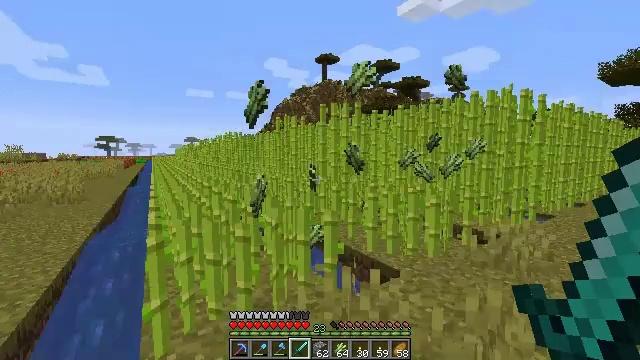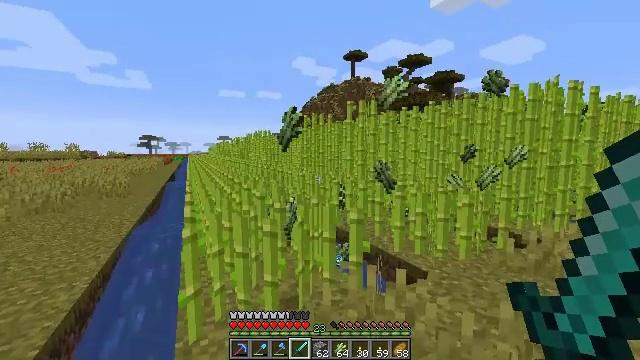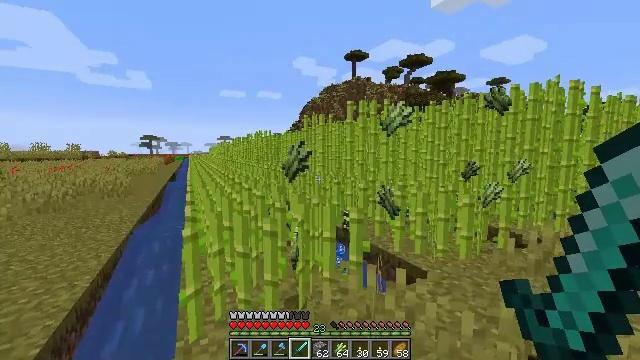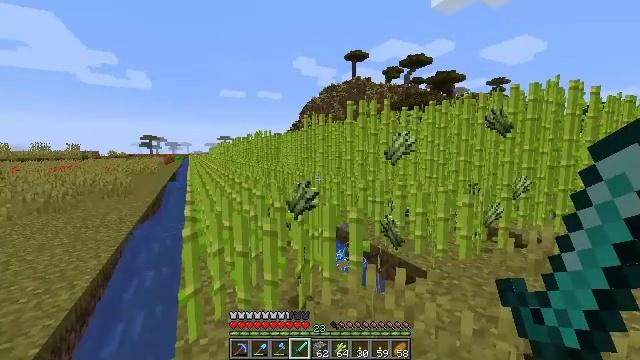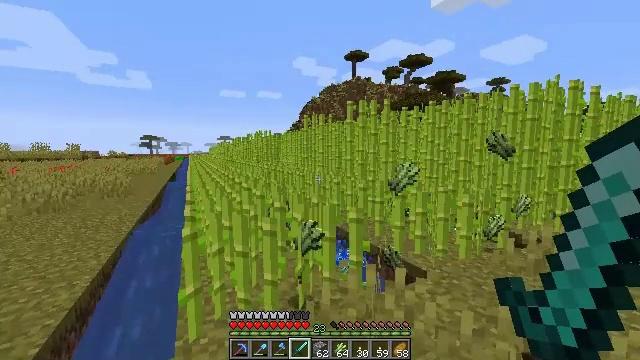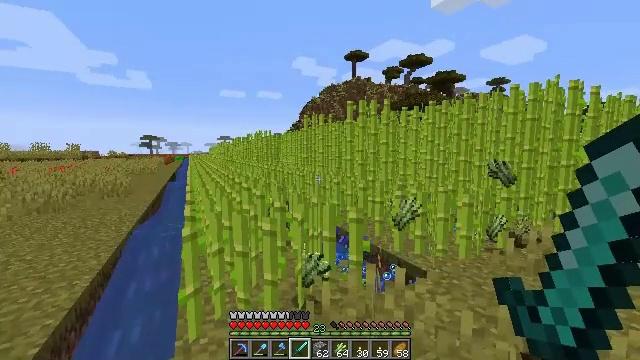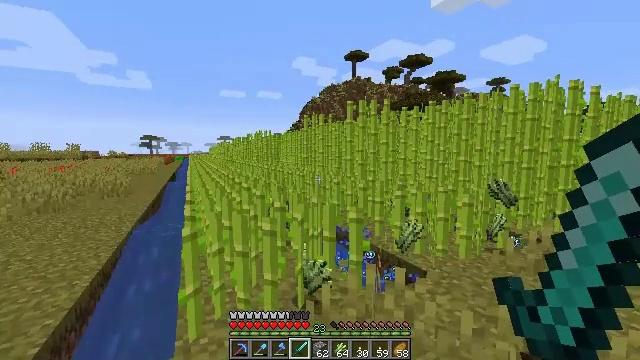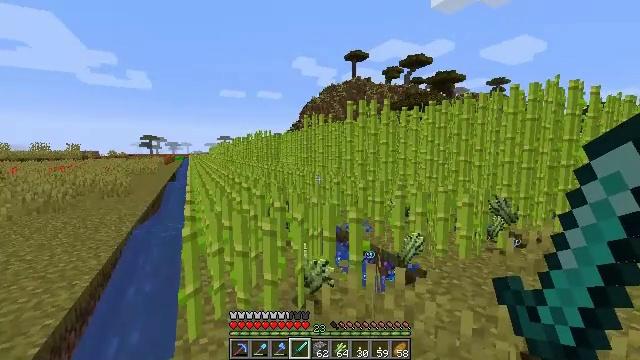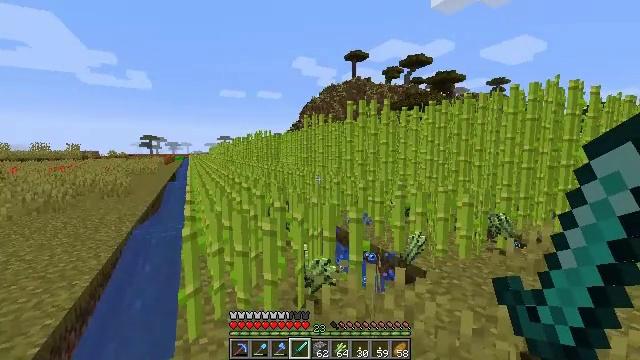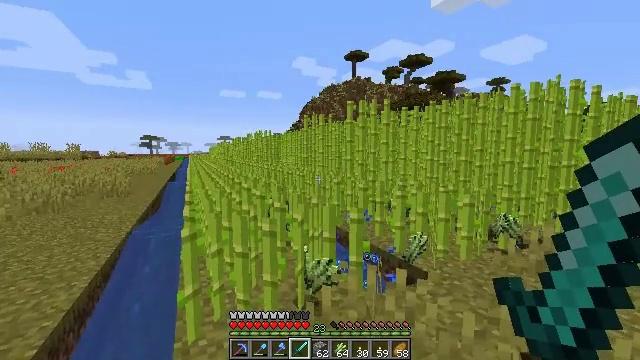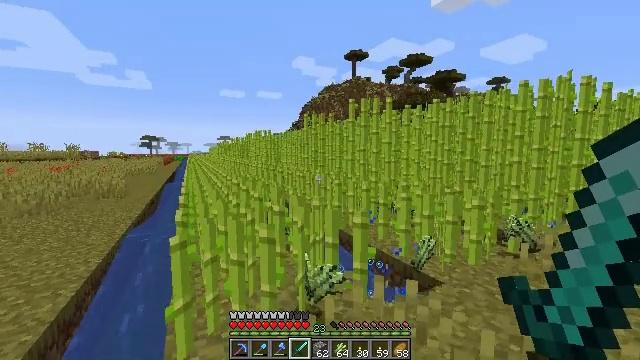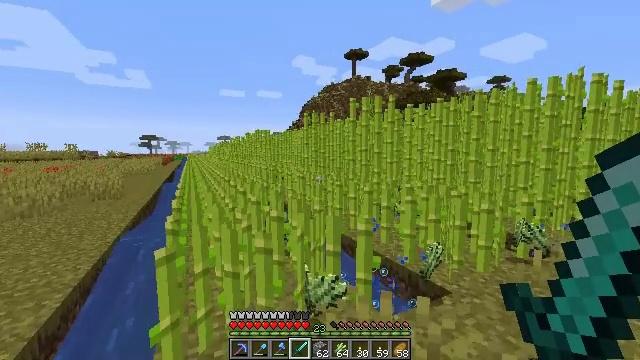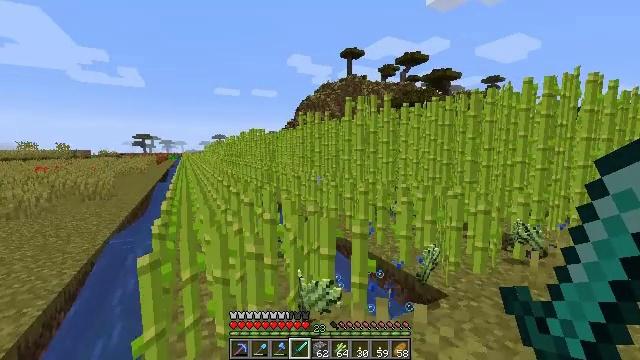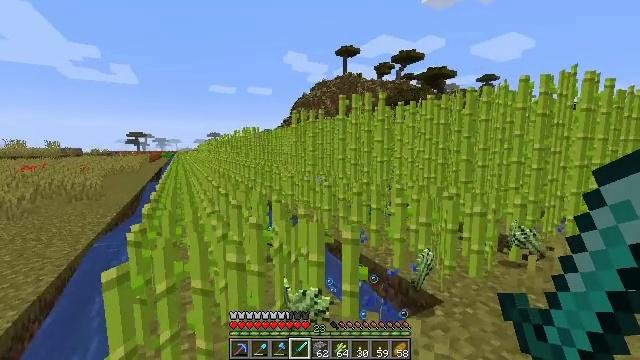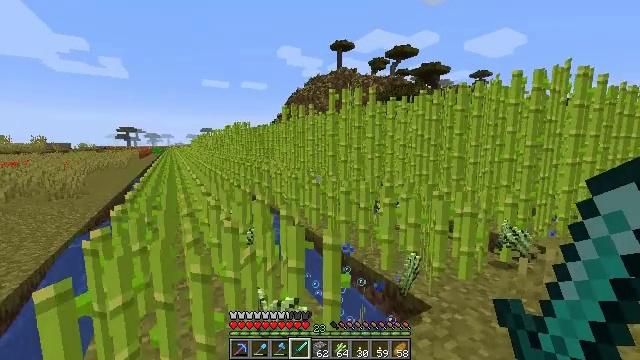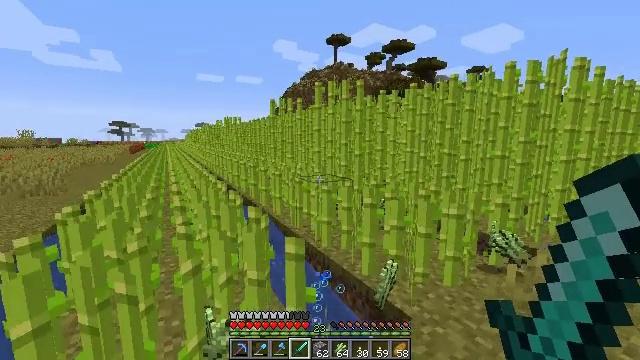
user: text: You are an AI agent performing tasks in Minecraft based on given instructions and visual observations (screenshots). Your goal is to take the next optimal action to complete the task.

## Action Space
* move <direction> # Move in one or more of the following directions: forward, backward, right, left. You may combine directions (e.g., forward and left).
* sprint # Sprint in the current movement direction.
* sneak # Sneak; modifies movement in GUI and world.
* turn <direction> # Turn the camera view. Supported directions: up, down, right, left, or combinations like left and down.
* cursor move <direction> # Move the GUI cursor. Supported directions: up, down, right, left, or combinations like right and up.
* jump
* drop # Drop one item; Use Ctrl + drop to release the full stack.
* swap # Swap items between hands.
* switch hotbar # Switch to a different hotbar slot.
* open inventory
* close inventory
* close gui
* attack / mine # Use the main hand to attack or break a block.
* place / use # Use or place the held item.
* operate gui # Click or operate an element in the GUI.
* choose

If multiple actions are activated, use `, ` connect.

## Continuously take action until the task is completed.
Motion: motion action
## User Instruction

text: Break the sugar cane.
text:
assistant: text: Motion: turn left
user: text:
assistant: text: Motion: no_op
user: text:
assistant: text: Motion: no_op
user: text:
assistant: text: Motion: no_op
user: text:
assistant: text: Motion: no_op
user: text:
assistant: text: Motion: no_op
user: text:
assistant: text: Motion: no_op
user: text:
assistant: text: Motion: no_op
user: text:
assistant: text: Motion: move forward
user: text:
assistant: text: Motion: move forward
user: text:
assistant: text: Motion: move forward
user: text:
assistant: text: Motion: move forward and move right
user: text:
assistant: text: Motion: move forward and move right
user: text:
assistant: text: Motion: move forward and move right, turn right
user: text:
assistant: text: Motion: move forward and move right, turn down
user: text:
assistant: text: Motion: move forward and move right
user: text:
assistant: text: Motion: move forward and move right
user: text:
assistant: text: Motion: move forward and move right
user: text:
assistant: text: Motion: move forward and move right
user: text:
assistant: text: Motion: move forward and move right
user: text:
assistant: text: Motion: move forward and move right
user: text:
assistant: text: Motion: move forward and move right
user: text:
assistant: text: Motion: move forward and move right
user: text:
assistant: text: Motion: move forward and move right
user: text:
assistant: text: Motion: move forward and move right
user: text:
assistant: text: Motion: move forward and move right
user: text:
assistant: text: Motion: move forward and move right
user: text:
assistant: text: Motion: no_op
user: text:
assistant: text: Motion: no_op
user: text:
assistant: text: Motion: no_op